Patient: sex F, age 86
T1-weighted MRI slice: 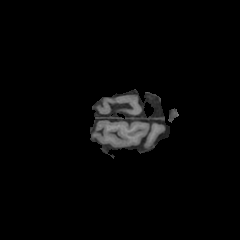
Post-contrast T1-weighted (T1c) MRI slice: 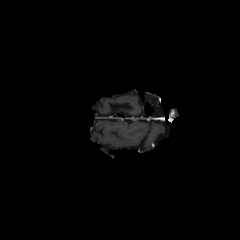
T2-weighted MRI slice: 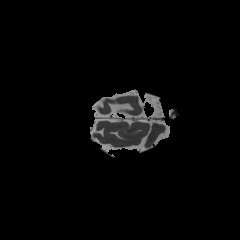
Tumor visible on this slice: no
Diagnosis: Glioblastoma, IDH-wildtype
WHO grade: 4